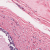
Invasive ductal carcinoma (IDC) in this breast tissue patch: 0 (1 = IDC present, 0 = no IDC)